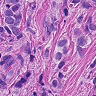
Metastatic tissue present: yes